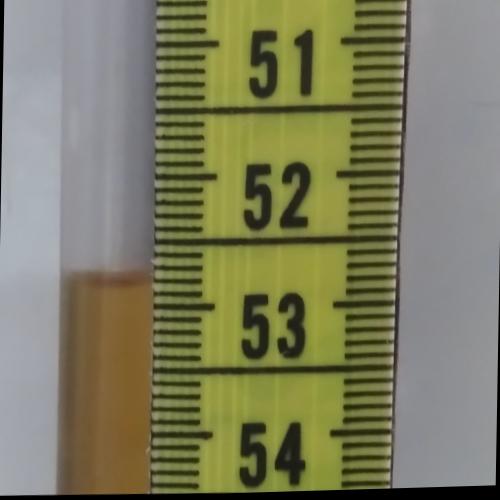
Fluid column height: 52.8 cm